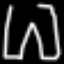
Label: pants